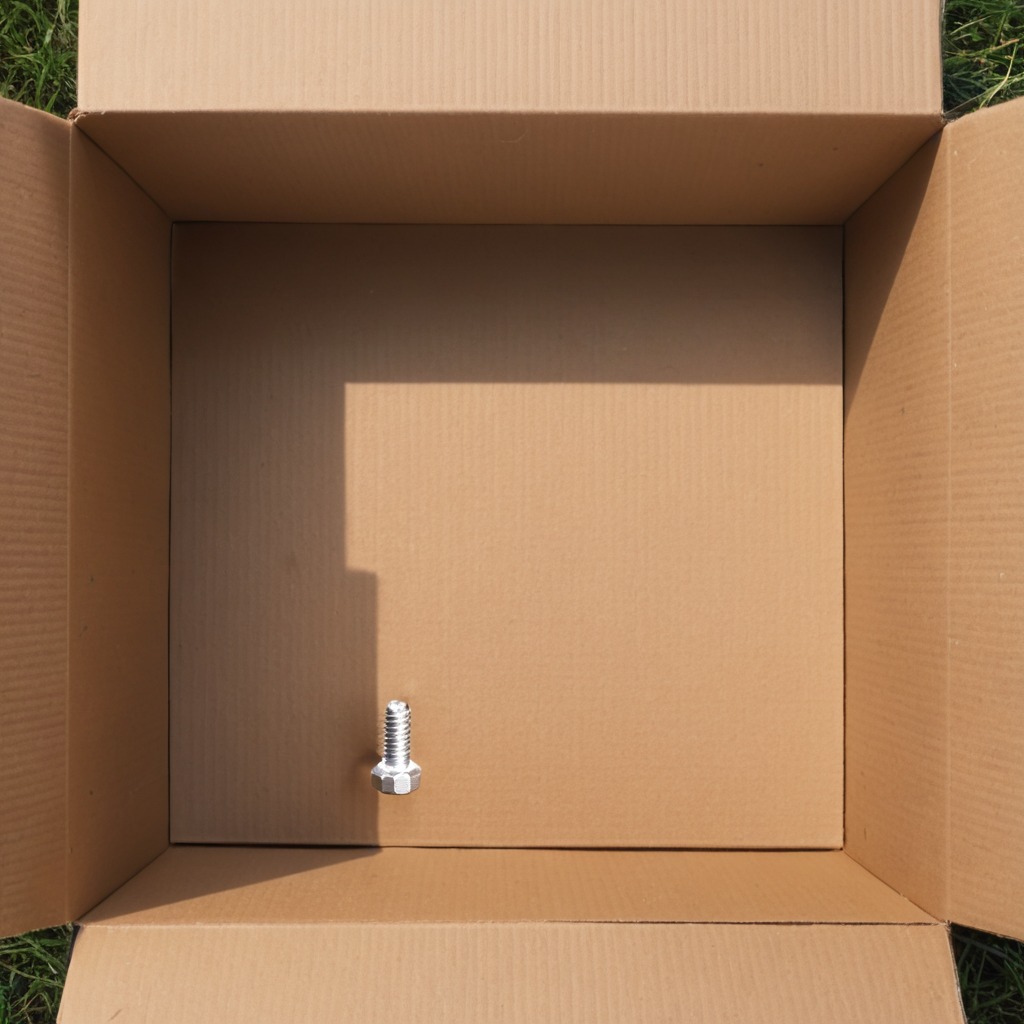
A metal screw is lying on a clean dry cardboard box surface in an outdoor workshop during daytime bright natural light soft shadows slightly creased but